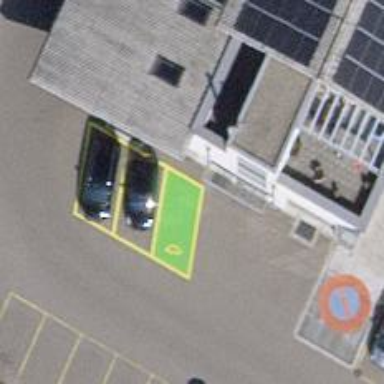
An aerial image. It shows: Charging station.